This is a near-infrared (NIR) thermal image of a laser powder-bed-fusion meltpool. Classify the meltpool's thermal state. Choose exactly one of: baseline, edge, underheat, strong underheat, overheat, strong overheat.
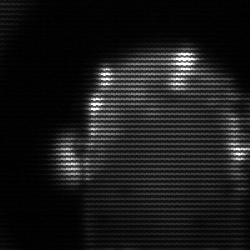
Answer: baseline